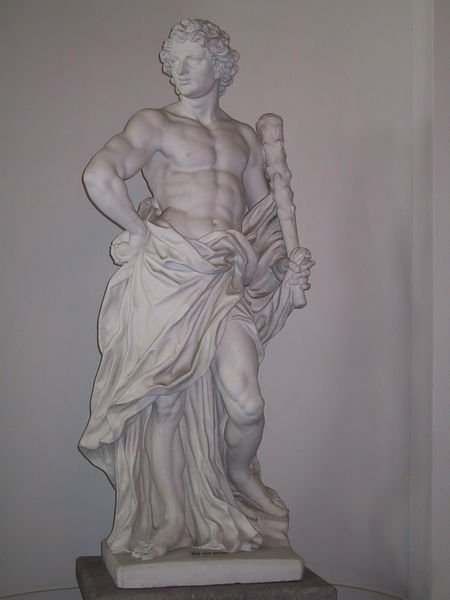
Titel: Nischenfigur des Herkules aus dem Vestibül
Künstler: W. Chr. Meyer
Standort: Düsseldorf, Schloß Benrath (EU - D - NRW)
Schlagwörter: fuß, hand, mann, nackt, brust, ellbogen, marmor, blick, tuch, arm, falten, sockel, figur, gewand, pose, locken, skulptur, statue, bein, italien, kraft, muskeln, nabel, halbnackt, podest, knie, oberkörper, foto, stolz, barfuß, rom, jüngling, toga, stark, herkules, keule, stärke, klassizistisch, herakles, statur, sixpack, deuschland, eingestützt